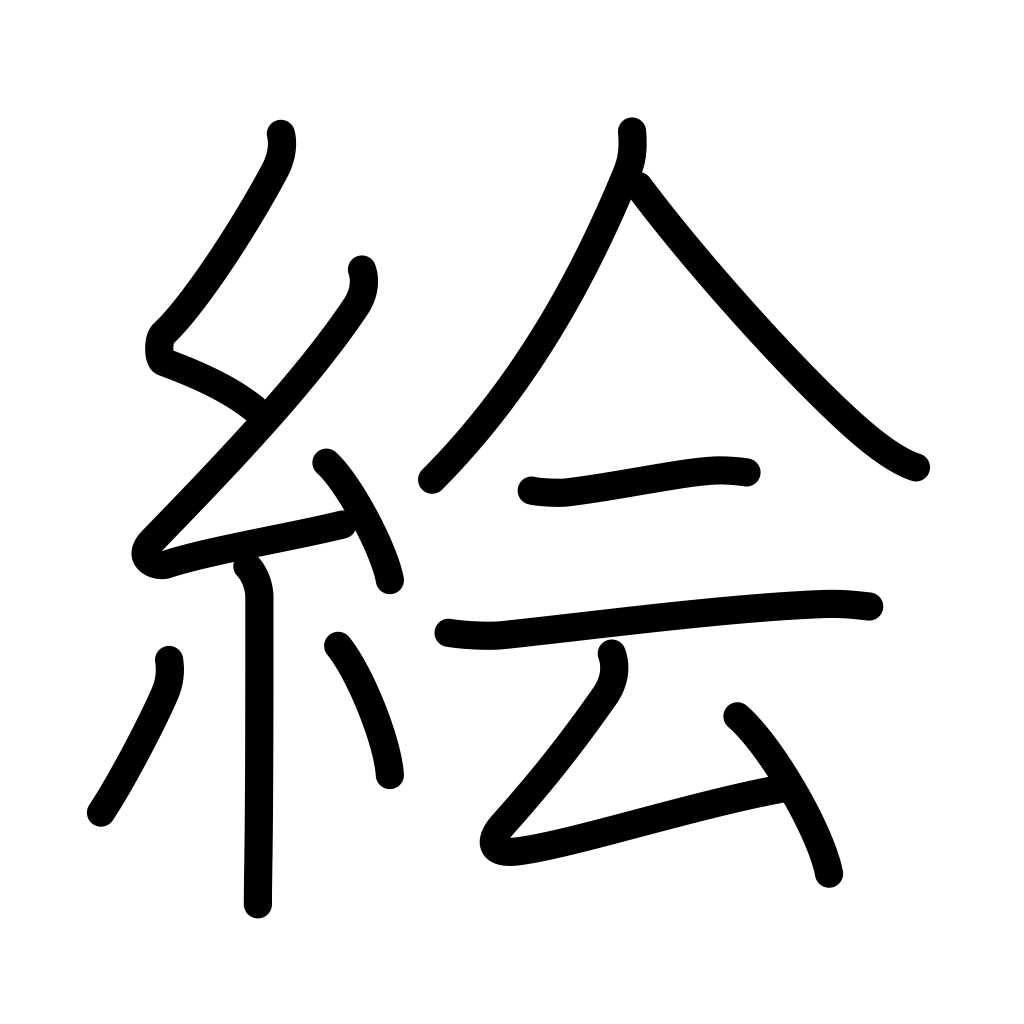
Meaning: picture, drawing, painting, sketch